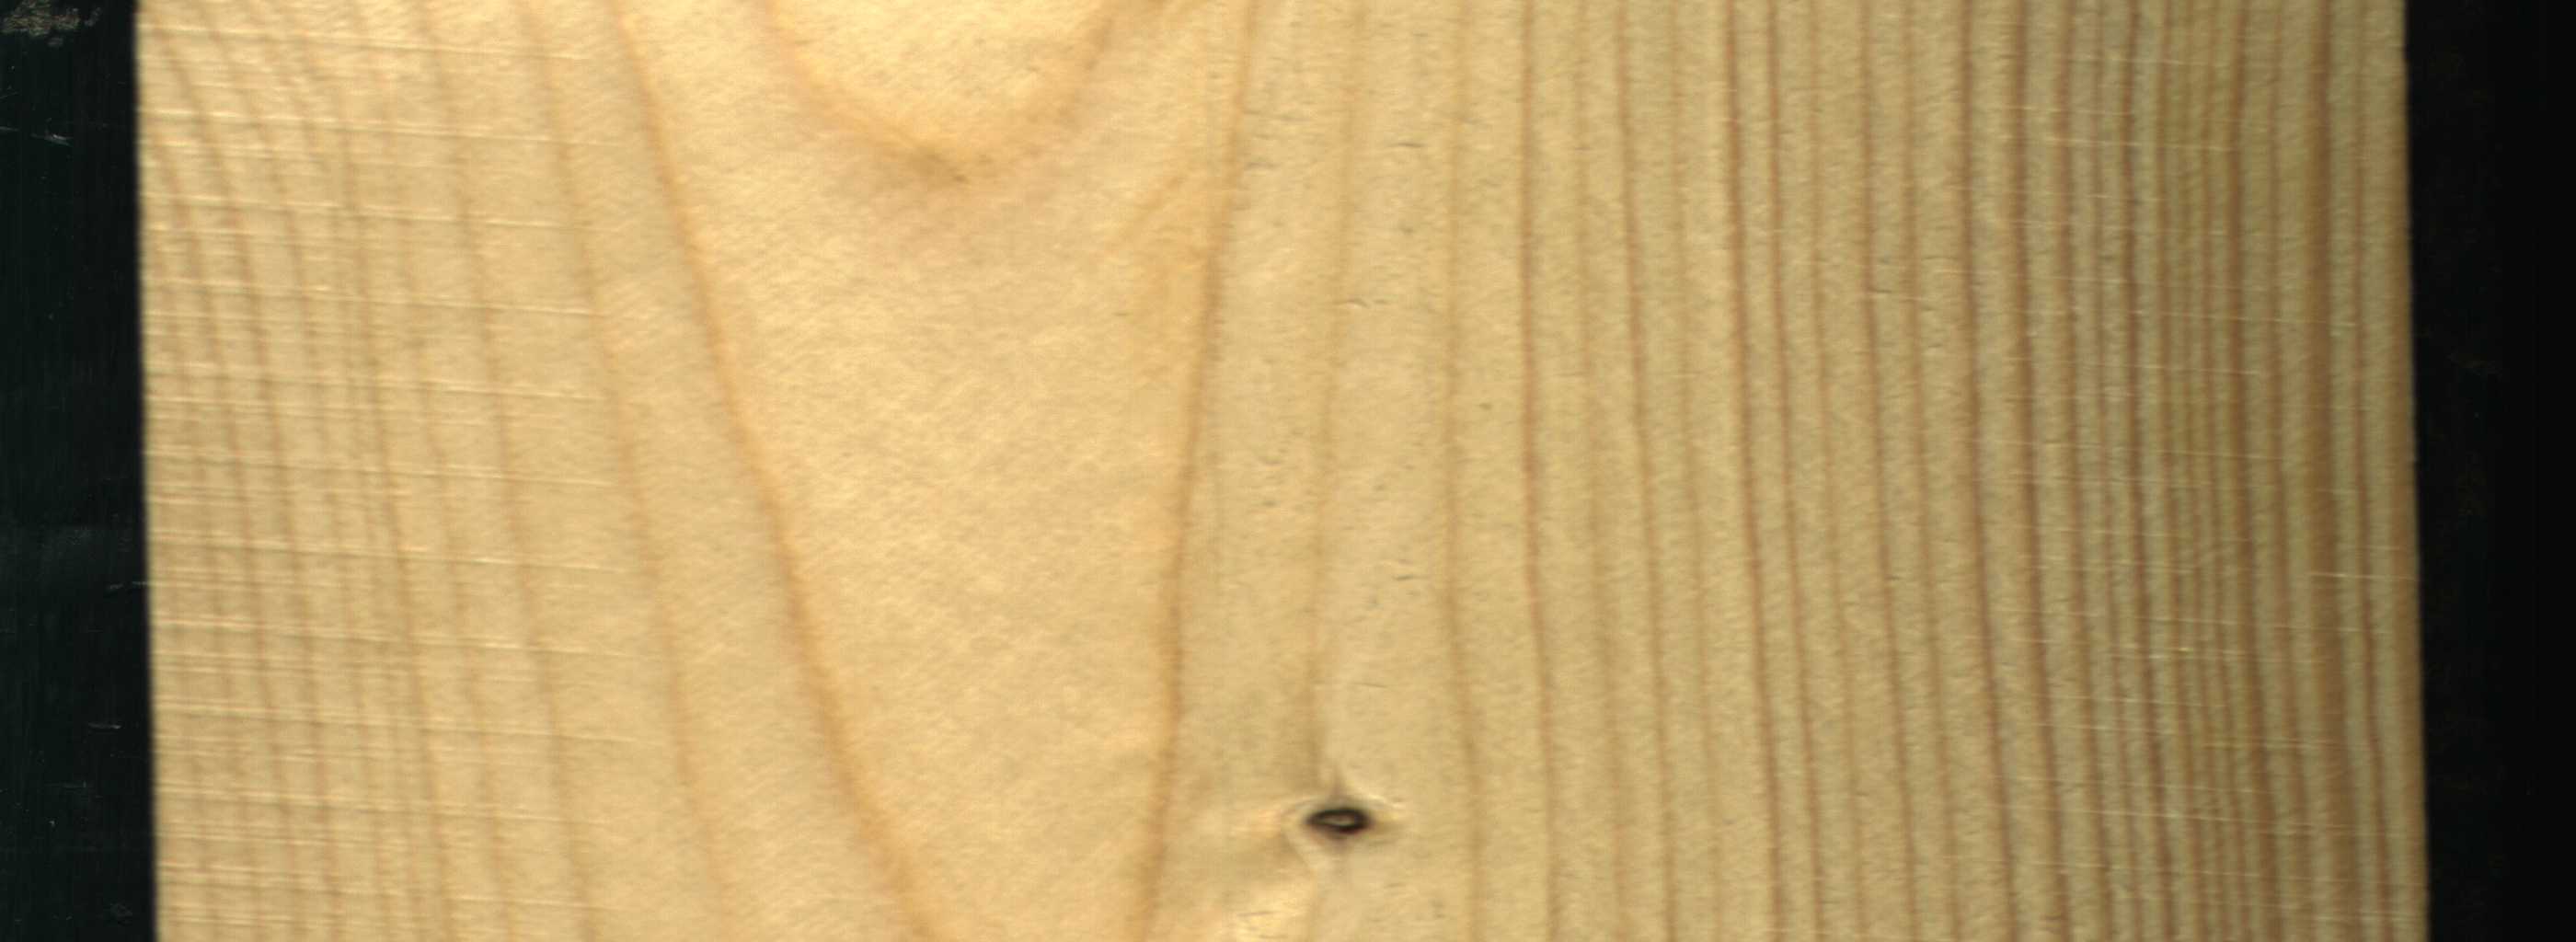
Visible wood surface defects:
Dead_Knot